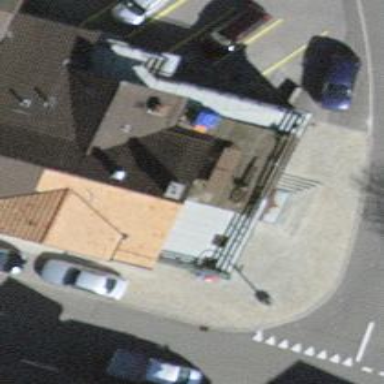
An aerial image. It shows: Restaurant.